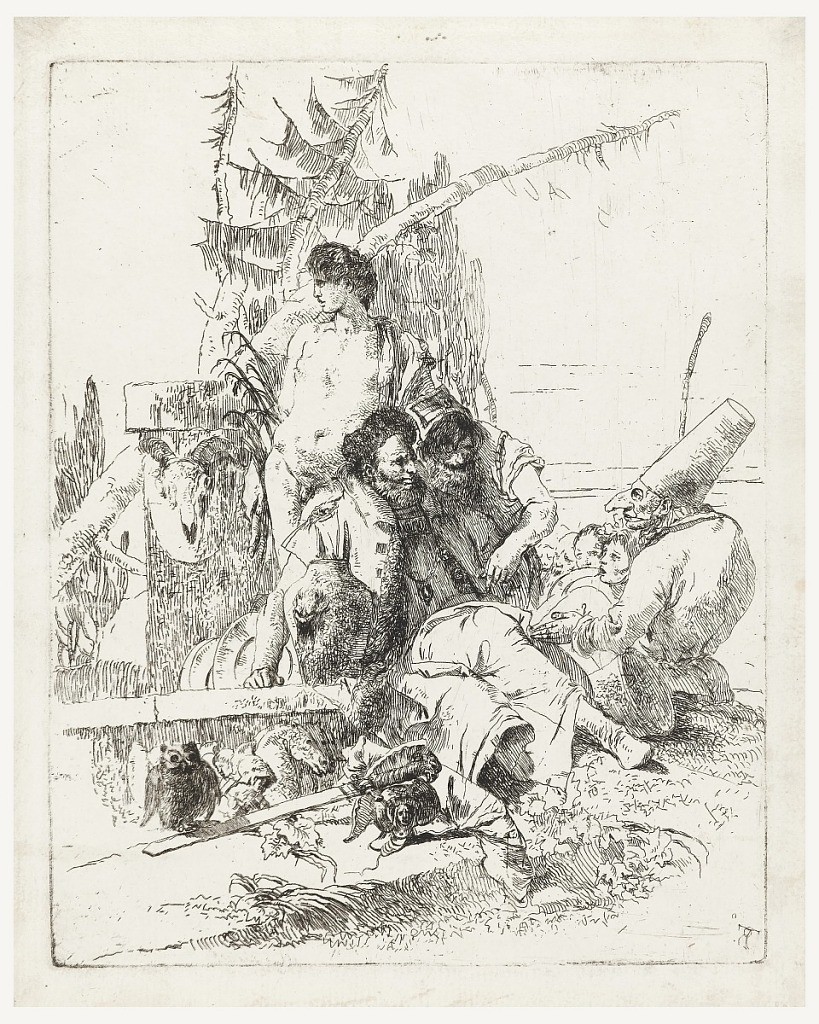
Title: Scherzi di Fantasia
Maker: Giovanni Battista Tiepolo, Italian, 1692 - 1770
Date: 1750–1760
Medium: Etching on laid paper
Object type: Print
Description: At right, Punchinello, seated in profile. Center, two seated magicians. Behind them, to the left, a standing nude man, looking left. Various figures in background; in foreground, a helmet and sword, with owl perched on sword blade. First state, before the number.